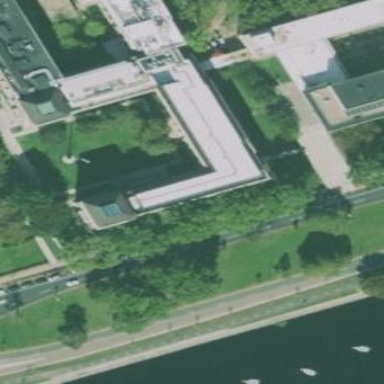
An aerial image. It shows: University building on the campus.